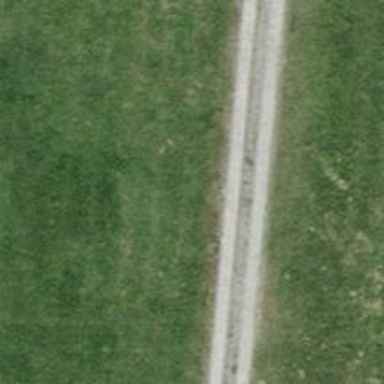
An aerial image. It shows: Track road with grade3 tracktype.